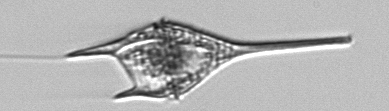
Label: Tripos_lineatus